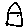
Label: house